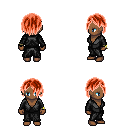
a pixel art fantasy rpg character, female body template, human, dark skin, gray robe, metal pants, red bangs hairstyle, bracelets, four views (front, back, left, right), 2x2 character sprite sheet, small pixel art, hard edges, no anti-aliasing